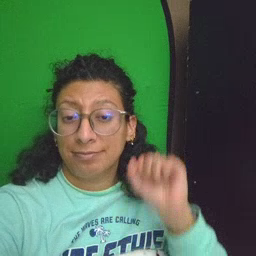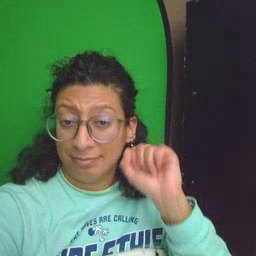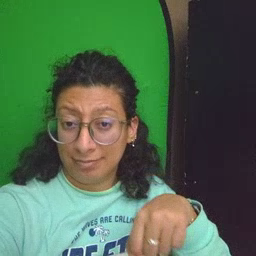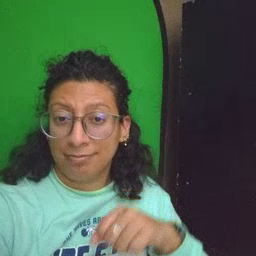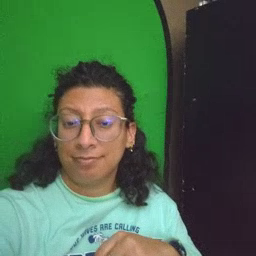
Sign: can